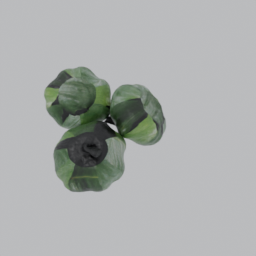
Label: nature